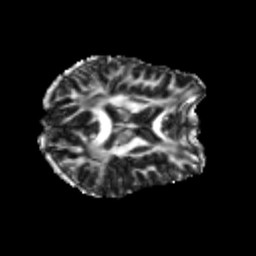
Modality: FA
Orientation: axial
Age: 25
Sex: female
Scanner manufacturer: siemens
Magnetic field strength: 3 T
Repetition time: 3.5 s
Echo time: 0.104 s